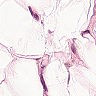
Metastatic tissue present: no